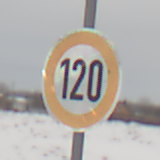
Verkehrszeichen: Geschwindigkeit120
Umgebung: Outdoor, Nature
Tageszeit: MorningAfternoon
Wetter: Overcast
Licht: Natural
Jahreszeit: Winter
Kontrast: LowContrast